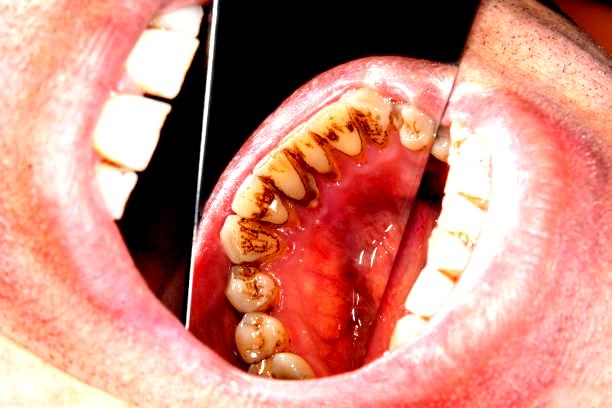
Condition: Calculus